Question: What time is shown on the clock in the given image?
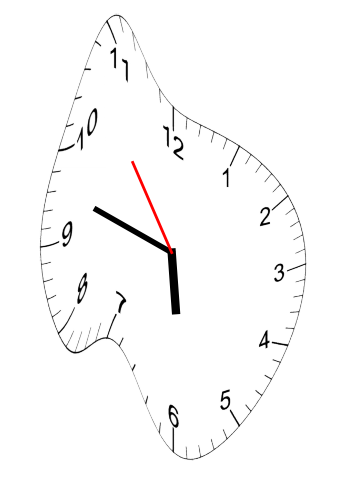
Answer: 05:47:54